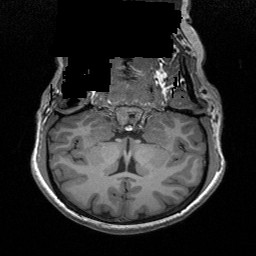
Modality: T1w
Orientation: sagittal